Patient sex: M
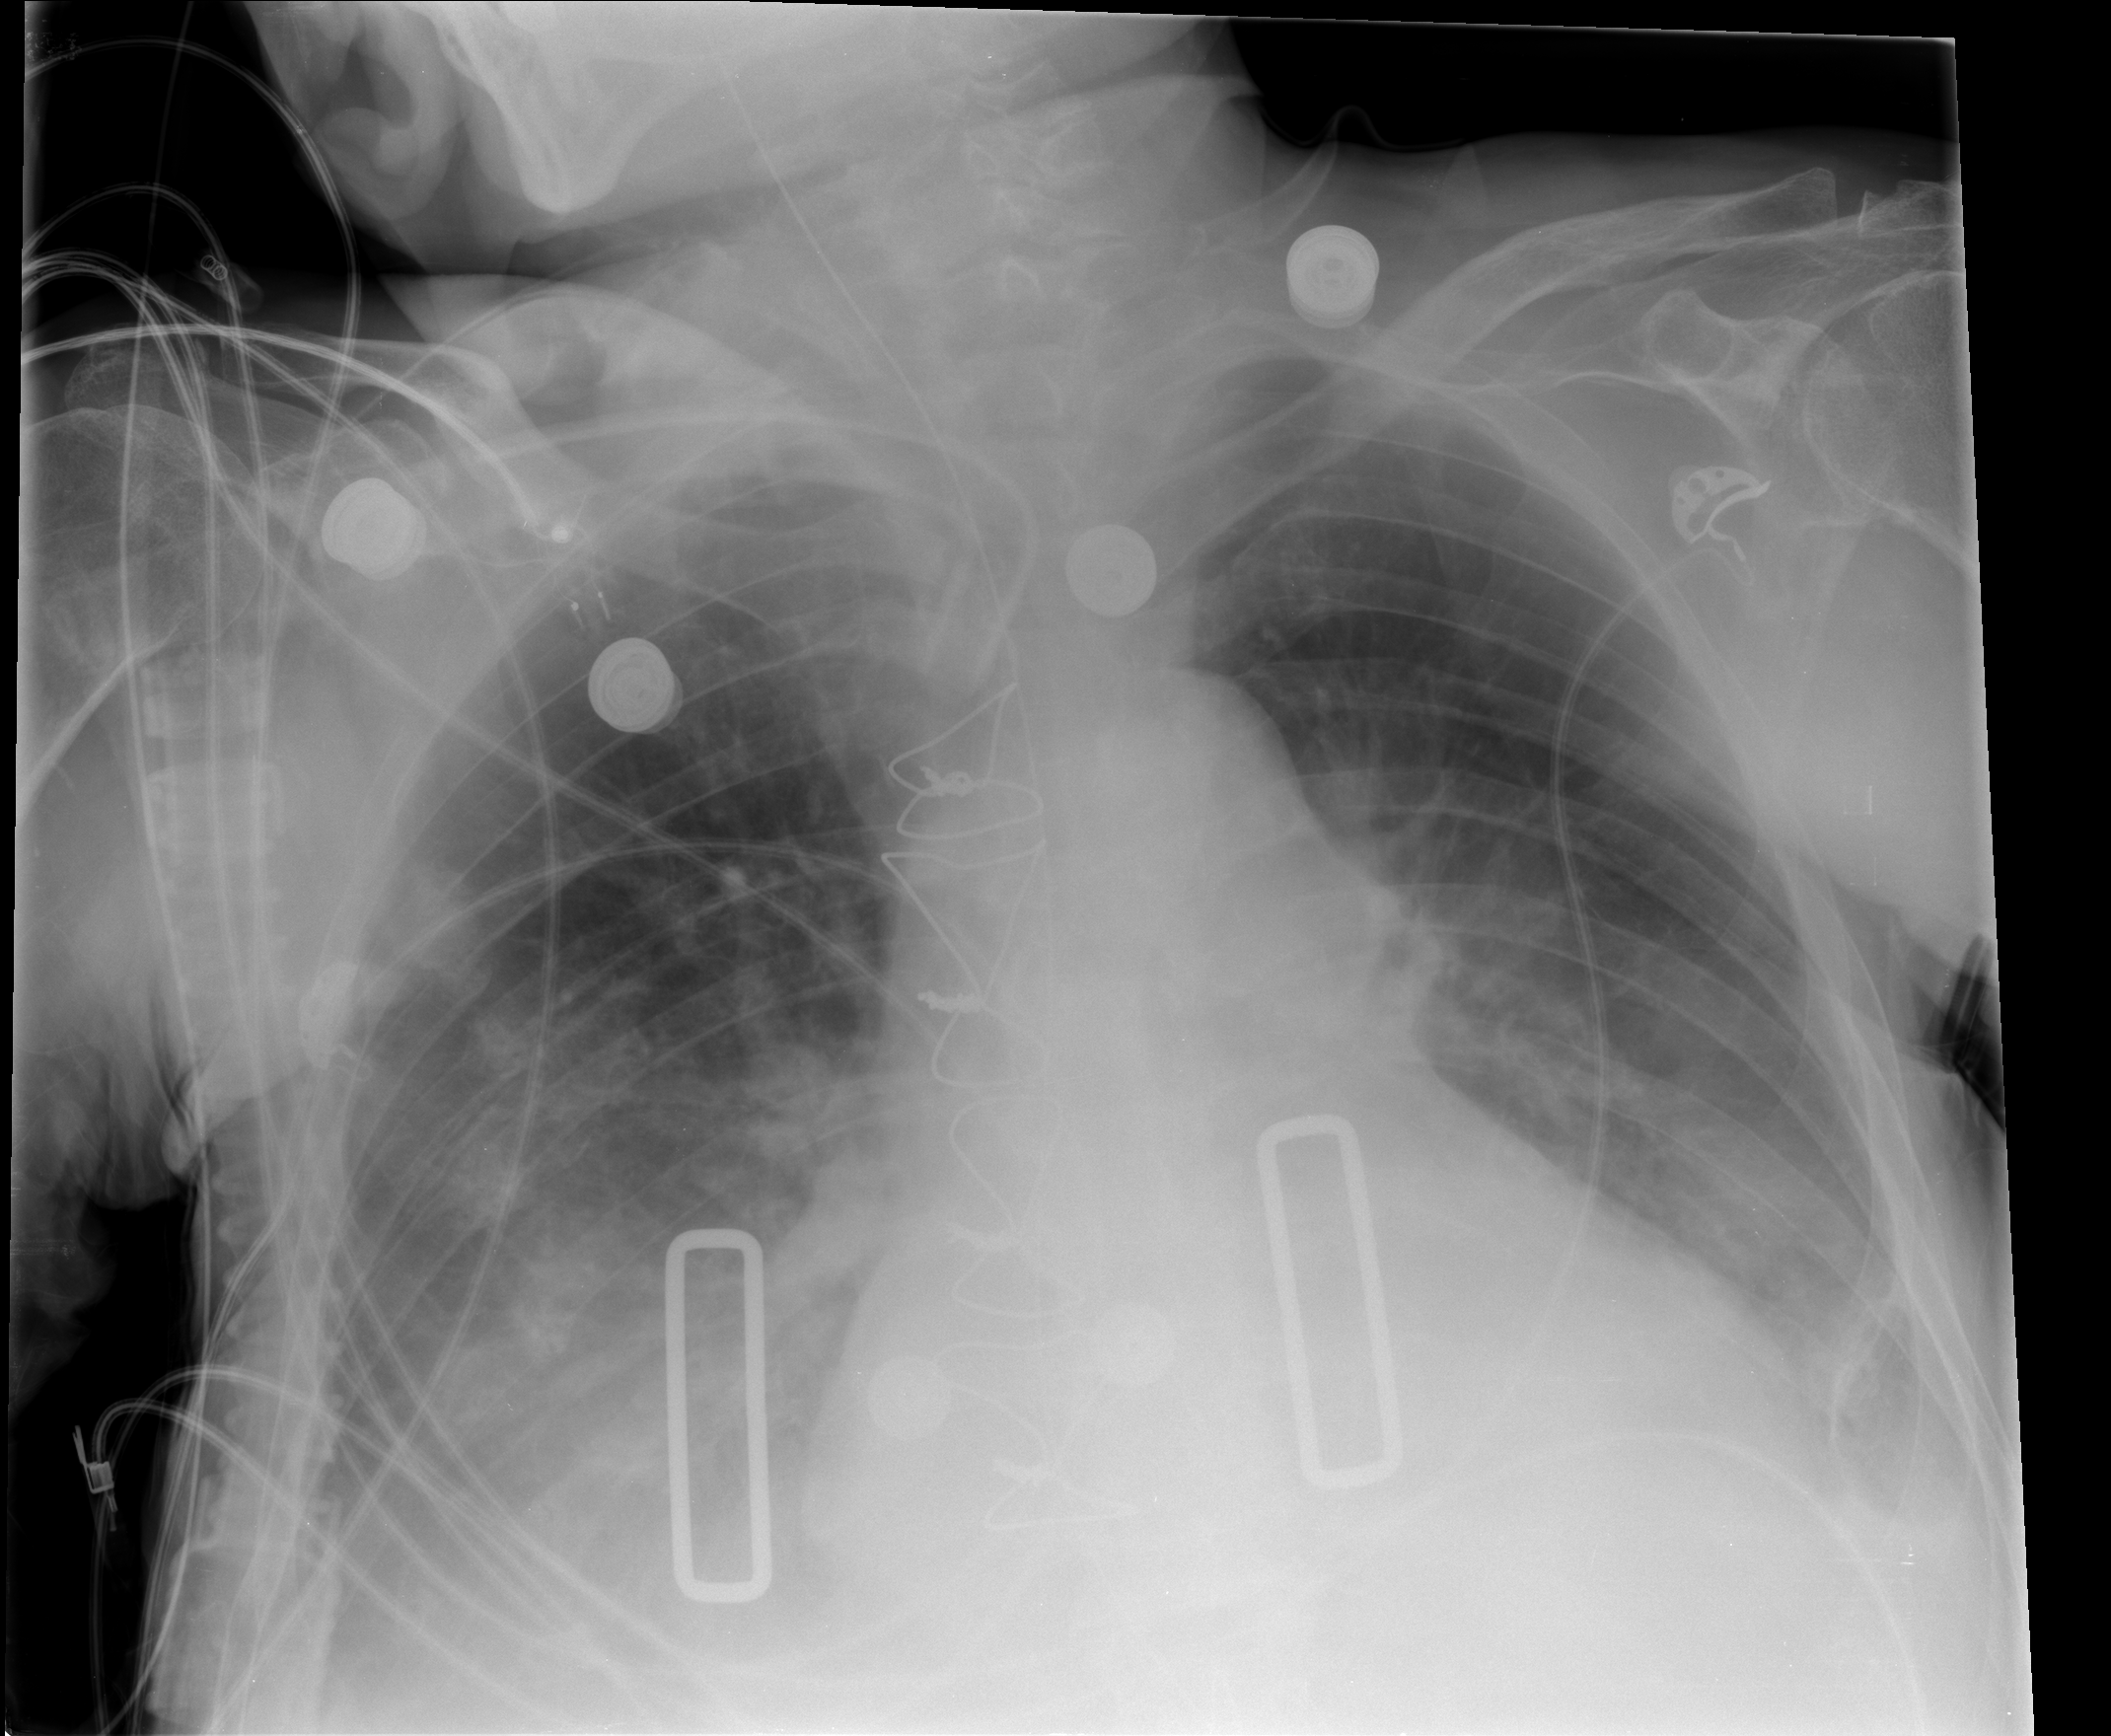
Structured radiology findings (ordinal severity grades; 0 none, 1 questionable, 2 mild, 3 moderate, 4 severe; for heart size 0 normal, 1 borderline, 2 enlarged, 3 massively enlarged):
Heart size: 2
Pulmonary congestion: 2
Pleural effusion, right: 2
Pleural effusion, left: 2
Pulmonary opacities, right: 0
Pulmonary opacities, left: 0
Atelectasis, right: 2
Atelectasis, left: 2